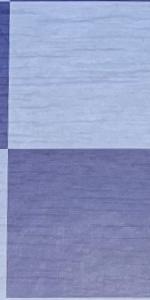
Label: Empty